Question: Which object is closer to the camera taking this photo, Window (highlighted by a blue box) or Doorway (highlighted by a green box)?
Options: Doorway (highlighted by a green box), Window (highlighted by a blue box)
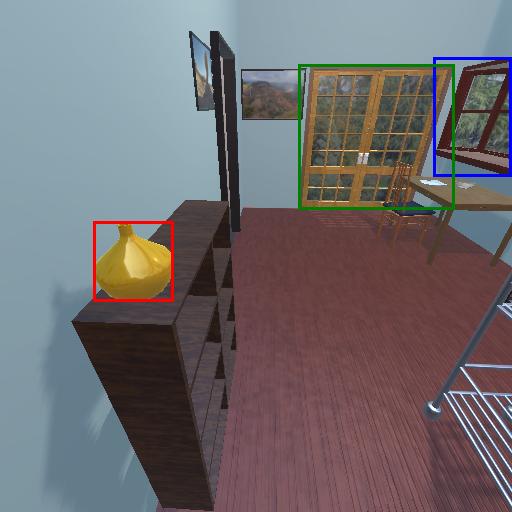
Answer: Doorway (highlighted by a green box)